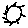
Label: sun